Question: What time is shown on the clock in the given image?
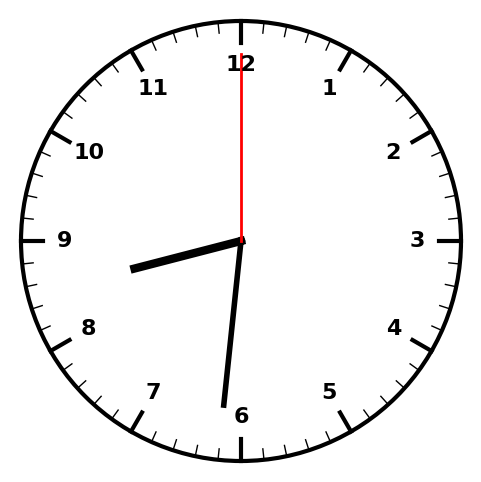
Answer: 08:31:00